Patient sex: M
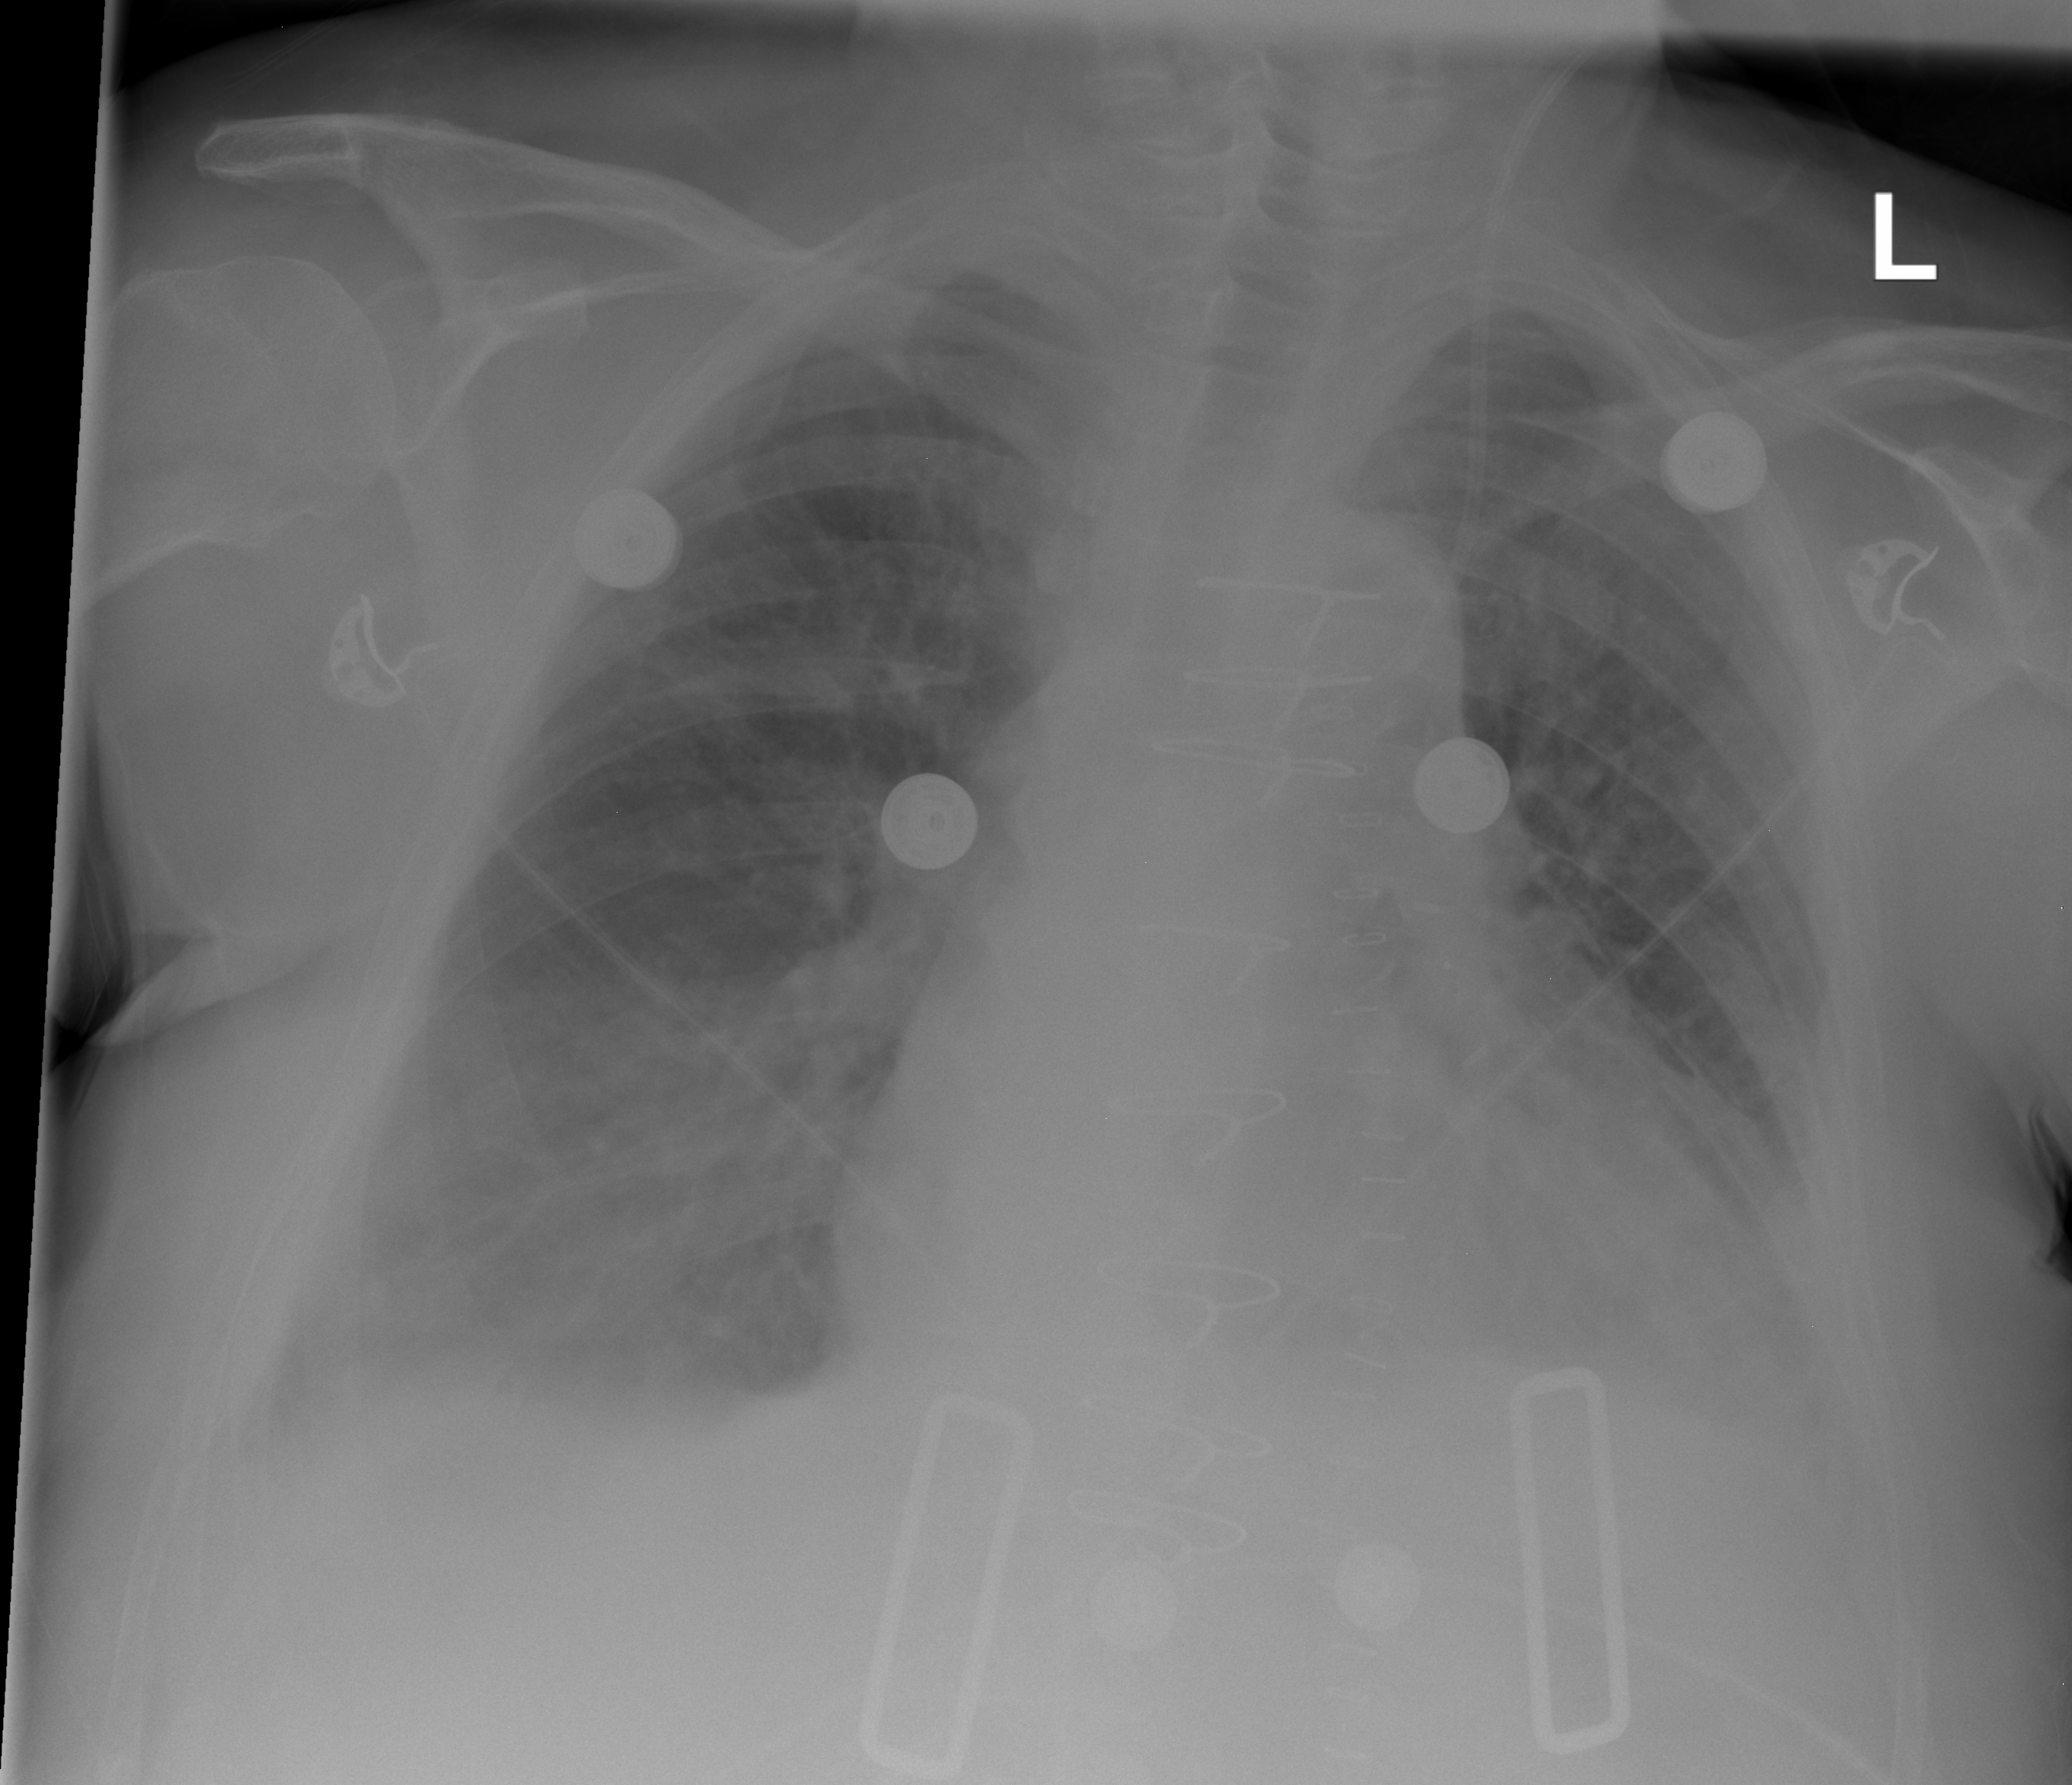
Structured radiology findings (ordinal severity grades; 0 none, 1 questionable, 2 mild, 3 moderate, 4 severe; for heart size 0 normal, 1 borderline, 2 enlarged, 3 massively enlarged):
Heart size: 2
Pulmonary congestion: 2
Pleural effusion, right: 2
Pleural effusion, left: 2
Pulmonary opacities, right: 2
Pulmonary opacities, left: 2
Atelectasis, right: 0
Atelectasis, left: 0